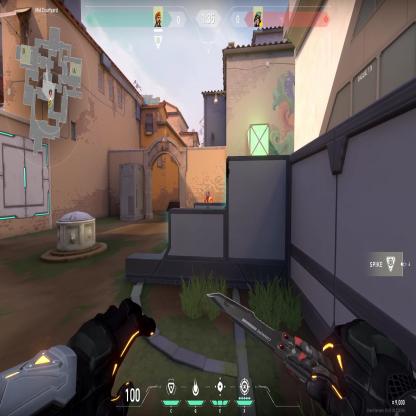
Label: enemy